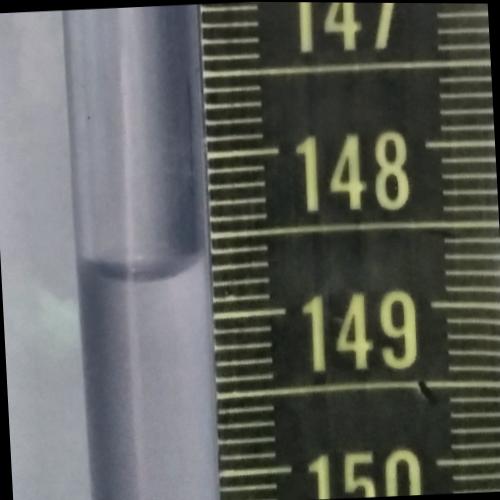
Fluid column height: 148.7 cm